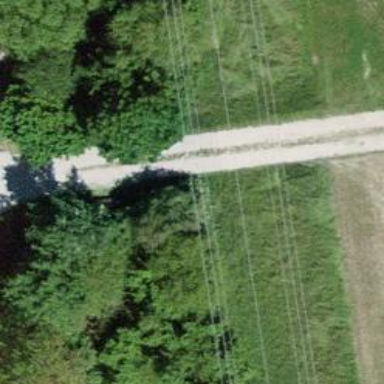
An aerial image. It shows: Compacted track bridge with grade3 tracktype. It is designated for agricultural use.